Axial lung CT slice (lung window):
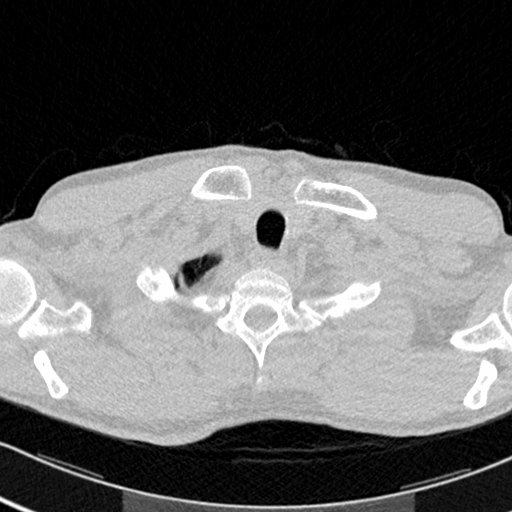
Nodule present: no